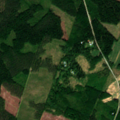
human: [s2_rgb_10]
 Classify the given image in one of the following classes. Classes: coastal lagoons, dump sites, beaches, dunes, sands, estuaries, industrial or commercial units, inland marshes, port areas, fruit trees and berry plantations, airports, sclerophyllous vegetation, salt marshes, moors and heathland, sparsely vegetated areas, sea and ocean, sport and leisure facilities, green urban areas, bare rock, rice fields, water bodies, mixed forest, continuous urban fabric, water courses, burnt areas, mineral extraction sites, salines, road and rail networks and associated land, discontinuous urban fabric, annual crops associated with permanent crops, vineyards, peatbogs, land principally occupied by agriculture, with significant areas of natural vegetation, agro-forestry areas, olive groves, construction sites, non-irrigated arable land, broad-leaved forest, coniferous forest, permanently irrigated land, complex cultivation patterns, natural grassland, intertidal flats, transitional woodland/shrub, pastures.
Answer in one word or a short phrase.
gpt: non-irrigated arable land, coniferous forest, mixed forest, transitional woodland/shrub